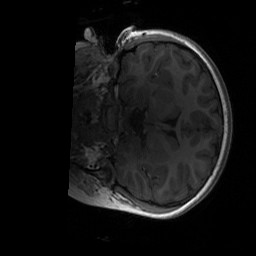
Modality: T1w
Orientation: coronal
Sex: female
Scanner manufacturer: siemens
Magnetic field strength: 3 T
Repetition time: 1.9 s
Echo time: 0.00243 s